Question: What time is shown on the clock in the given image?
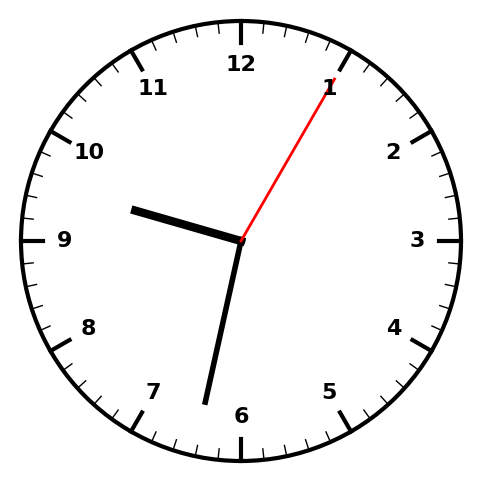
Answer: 09:32:05